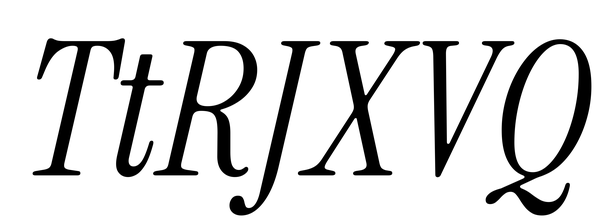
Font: InstrumentSerif-Italic